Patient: sex F, age 63
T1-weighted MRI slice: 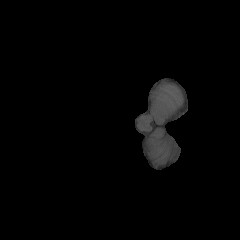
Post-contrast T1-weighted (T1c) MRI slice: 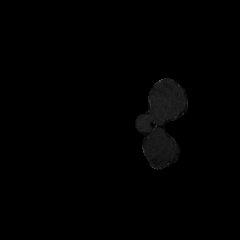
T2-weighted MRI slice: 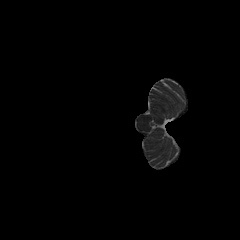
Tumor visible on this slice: no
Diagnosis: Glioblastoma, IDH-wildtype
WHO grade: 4